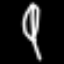
Label: leaf